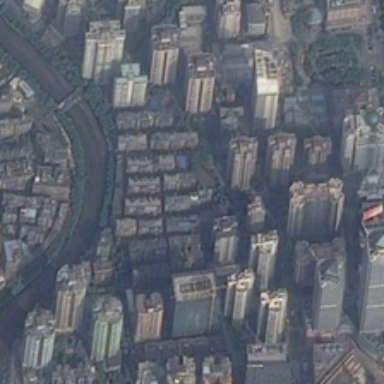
The curving road traverses the flat and a commercial .